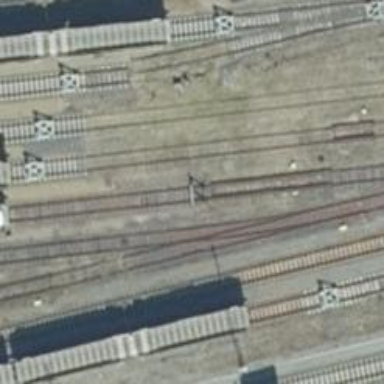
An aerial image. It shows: Abandoned railway yard.